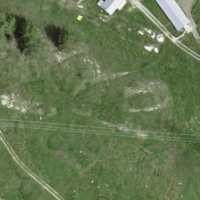
EUNIS habitat code: 26
Species observed at this site:
Turdus torquatus
Turdus viscivorus